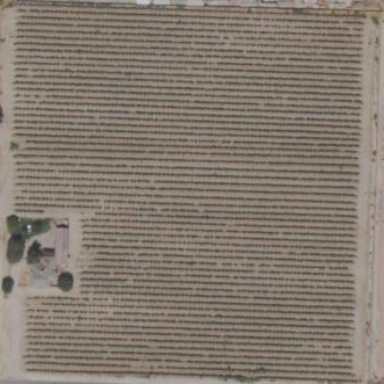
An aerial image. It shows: Vineyard where grapes are grown.